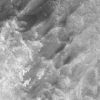
Atmospheric dust classification: not_dusty